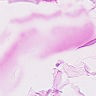
Metastatic tissue present: no